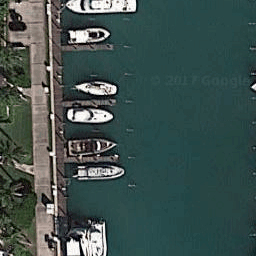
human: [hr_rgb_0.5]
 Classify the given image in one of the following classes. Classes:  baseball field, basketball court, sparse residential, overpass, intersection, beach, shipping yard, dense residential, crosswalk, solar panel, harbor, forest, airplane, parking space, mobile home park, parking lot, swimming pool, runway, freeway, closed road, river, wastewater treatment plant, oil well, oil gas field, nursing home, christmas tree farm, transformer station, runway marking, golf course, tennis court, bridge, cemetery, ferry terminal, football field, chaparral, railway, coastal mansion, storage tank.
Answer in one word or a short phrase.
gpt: harbor